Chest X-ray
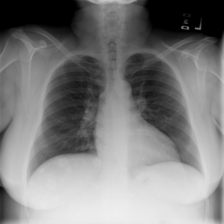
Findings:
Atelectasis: negative
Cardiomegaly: negative
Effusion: negative
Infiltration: negative
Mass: negative
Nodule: negative
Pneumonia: negative
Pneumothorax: negative
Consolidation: negative
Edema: negative
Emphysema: negative
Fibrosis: negative
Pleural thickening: negative
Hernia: negative